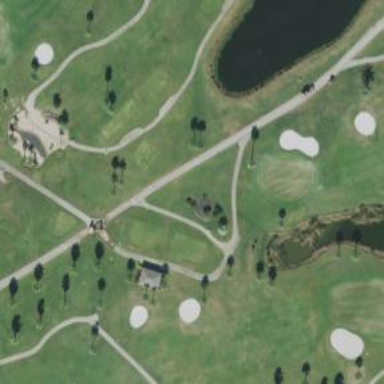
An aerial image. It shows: Path for both roads and golfers.